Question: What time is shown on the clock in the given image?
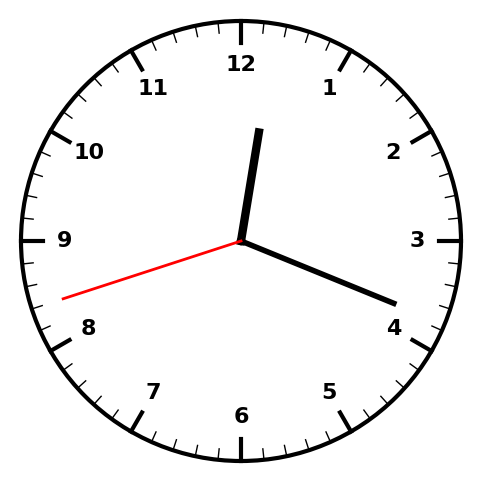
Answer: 12:18:42